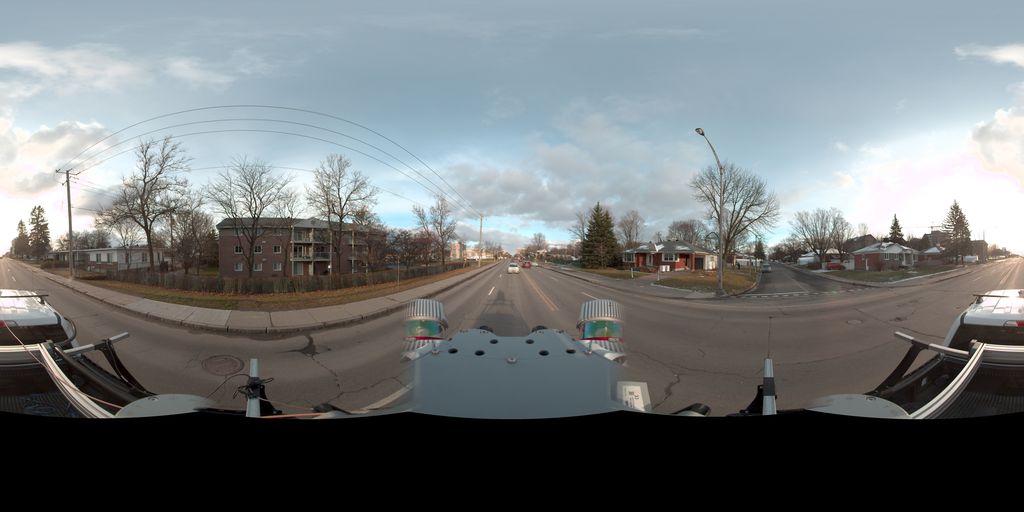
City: quebec_city